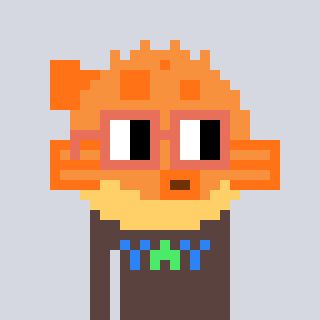
a pixel art character with square orange glasses, a pufferfish-shaped head and a darkbrown-colored body on a cool background